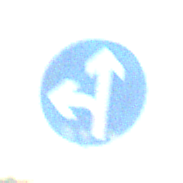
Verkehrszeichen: VorgeschriebeneFahrtrichtungGeradeausOderLinks
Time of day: Night
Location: Outdoor (Nature)
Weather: Clear
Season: NotSpecified
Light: Natural